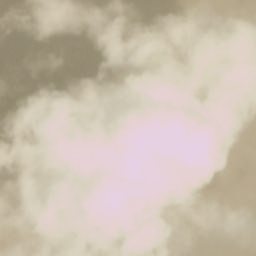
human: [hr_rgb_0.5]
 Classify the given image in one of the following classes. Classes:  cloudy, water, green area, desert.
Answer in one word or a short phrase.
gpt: cloudy